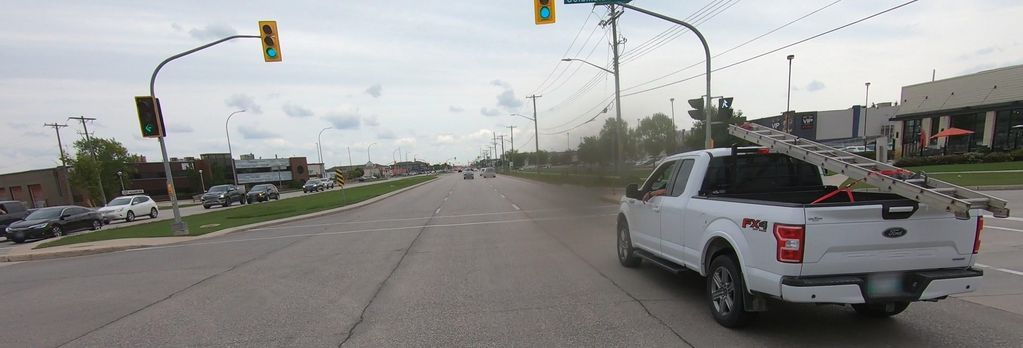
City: winnipeg